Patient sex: M
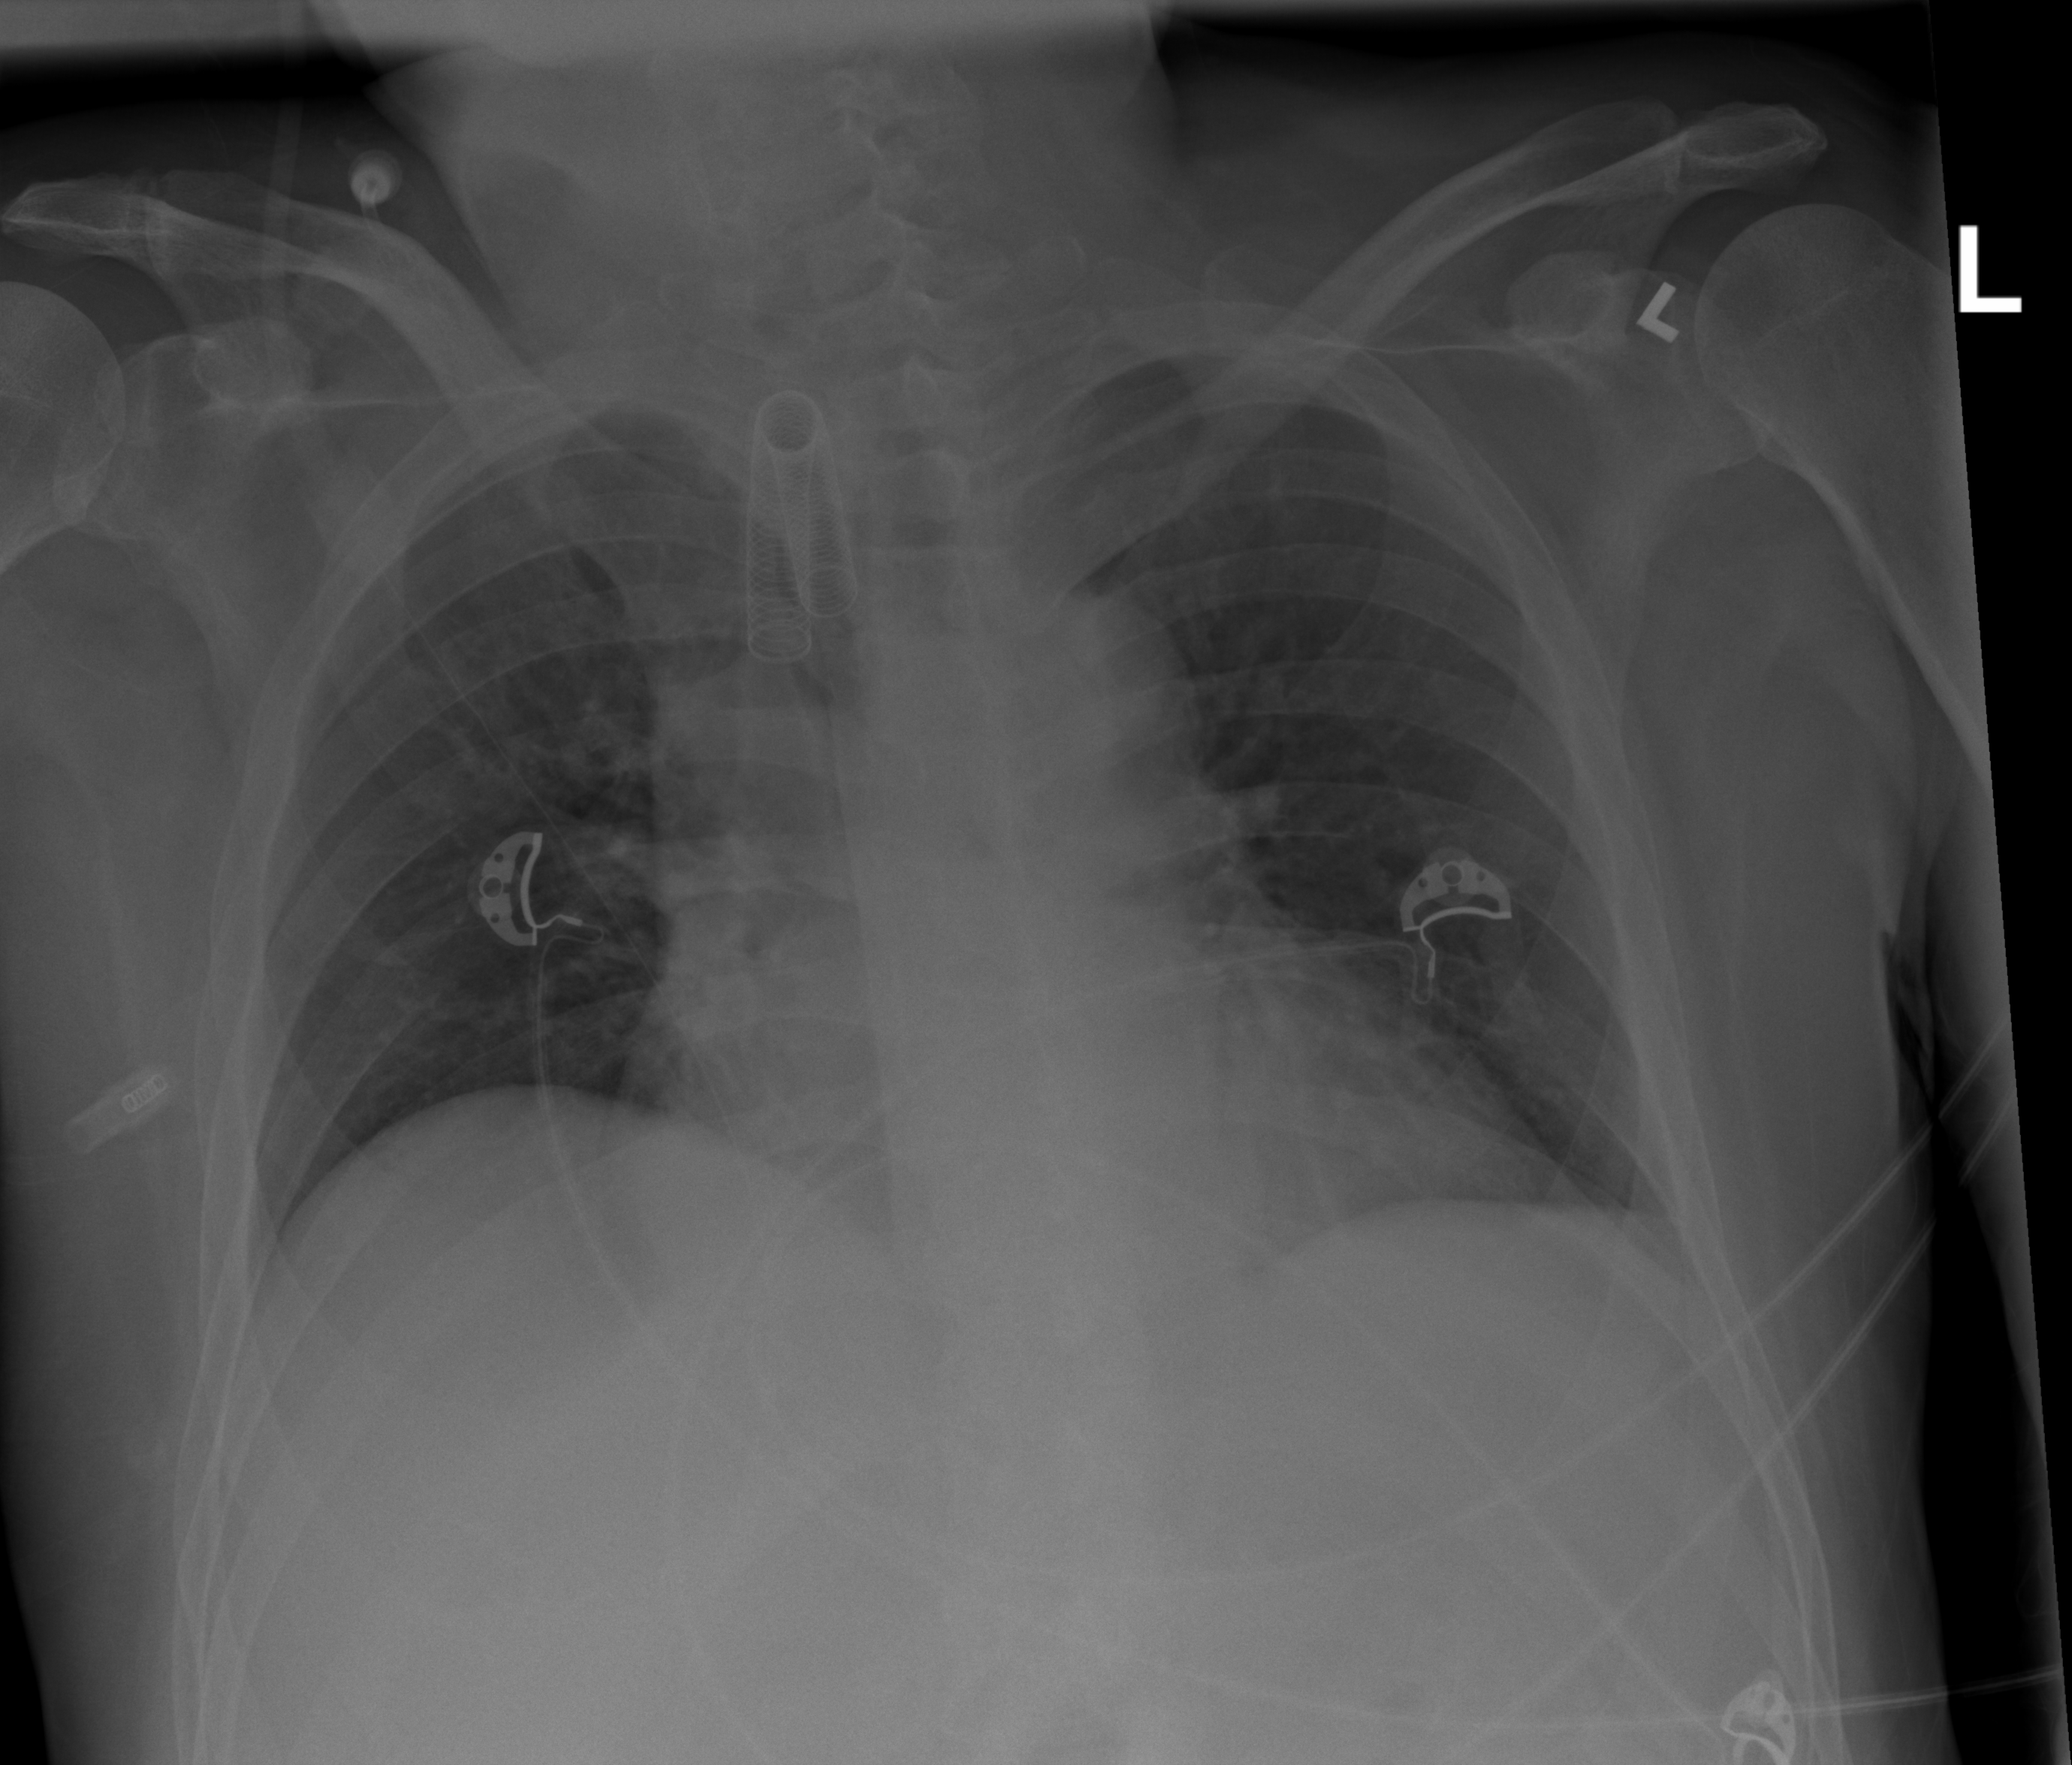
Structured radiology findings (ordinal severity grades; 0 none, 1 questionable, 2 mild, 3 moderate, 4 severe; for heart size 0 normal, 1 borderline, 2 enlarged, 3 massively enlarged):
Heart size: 1
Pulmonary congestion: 0
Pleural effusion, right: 0
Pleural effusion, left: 1
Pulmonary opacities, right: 1
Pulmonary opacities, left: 0
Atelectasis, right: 1
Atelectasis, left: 0